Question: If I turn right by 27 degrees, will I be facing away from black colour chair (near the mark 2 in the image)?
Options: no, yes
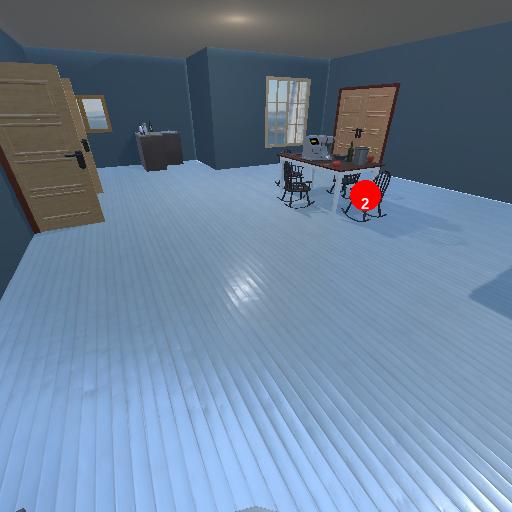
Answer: no